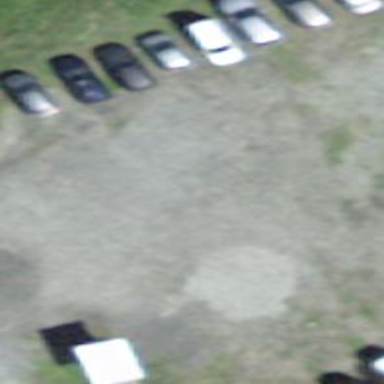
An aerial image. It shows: Parking area with unpaved surface.